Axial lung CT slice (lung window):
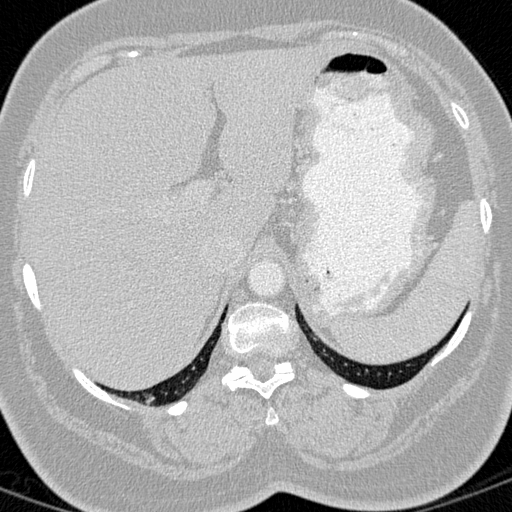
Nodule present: no